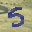
Label: 5